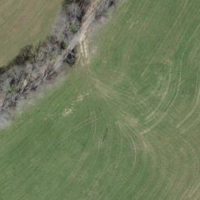
EUNIS habitat code: 25
Species observed at this site:
Lathyrus vernus
Cardamine heptaphylla